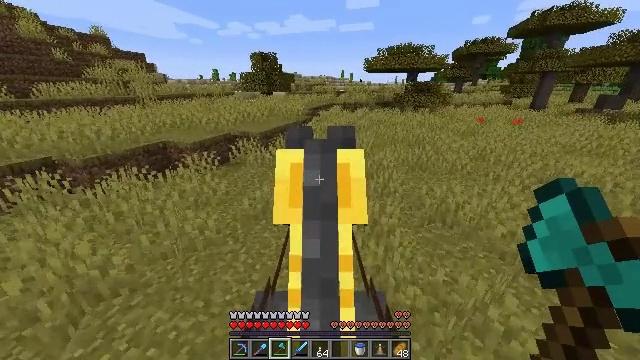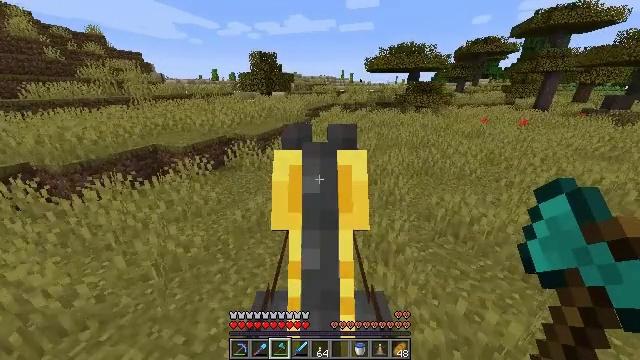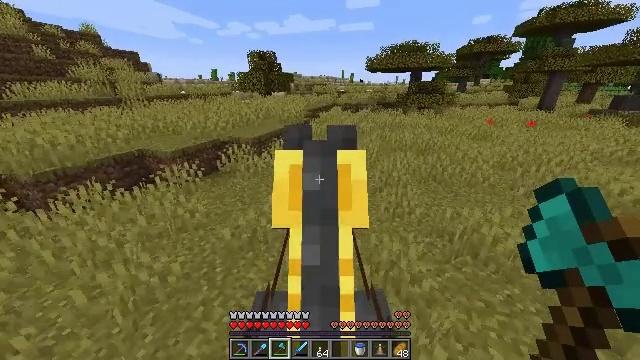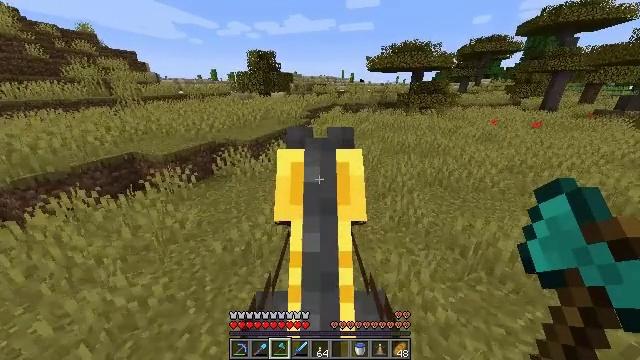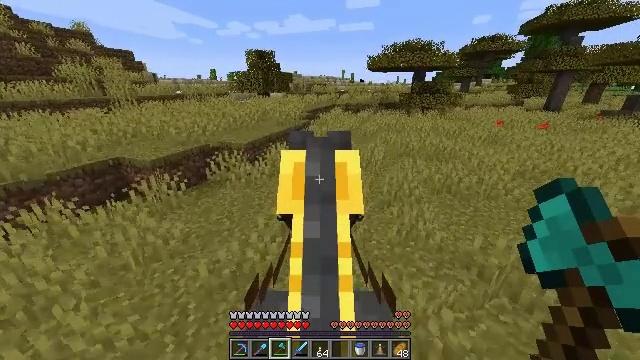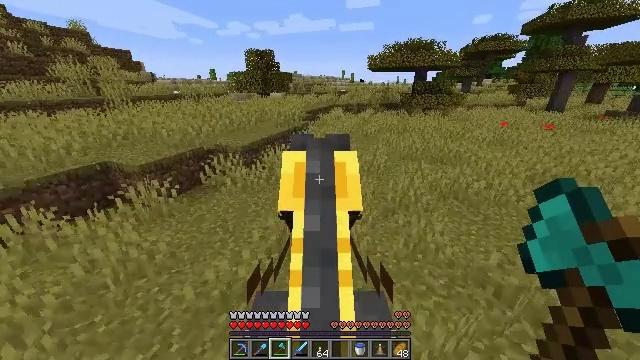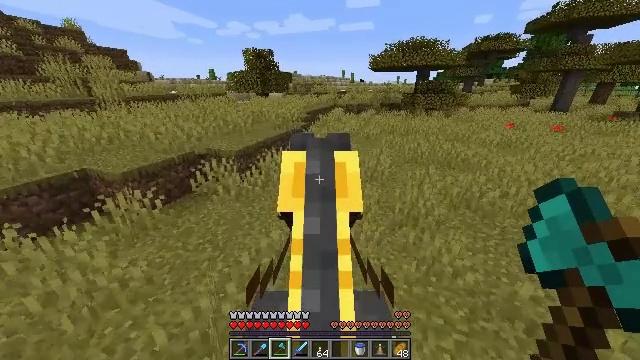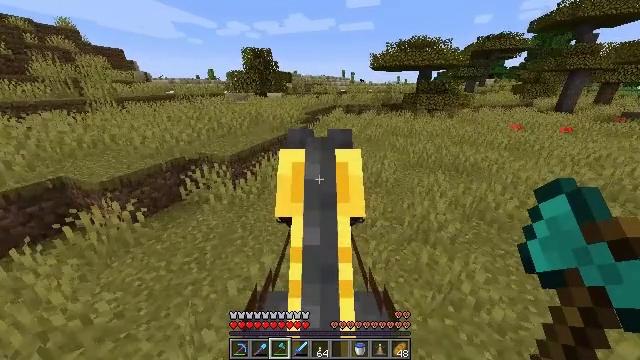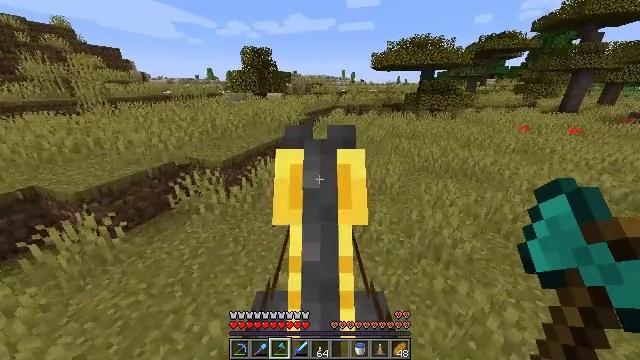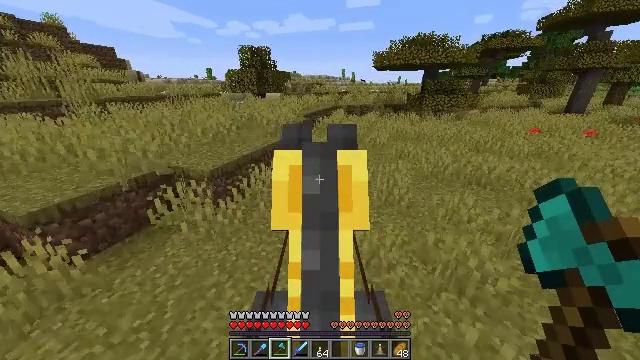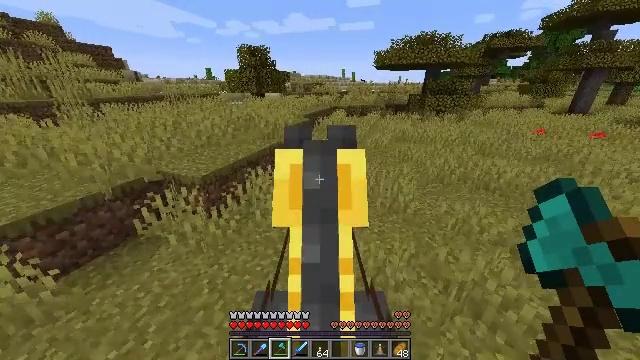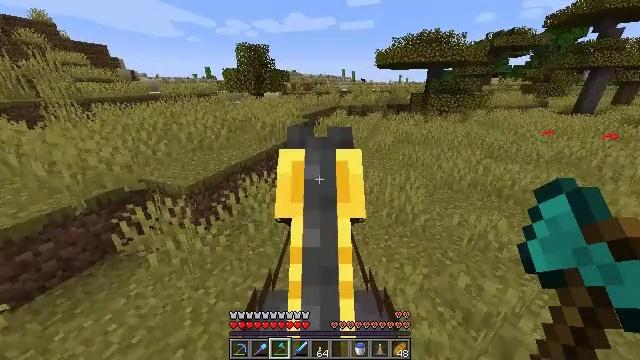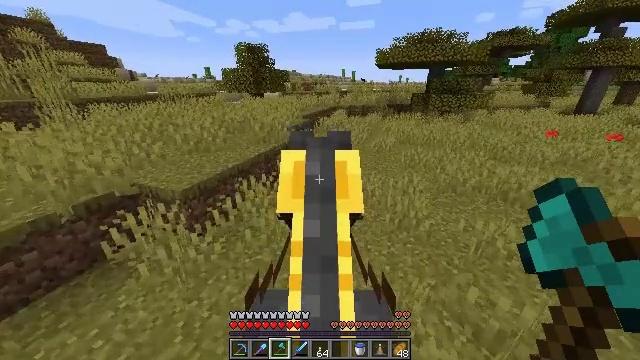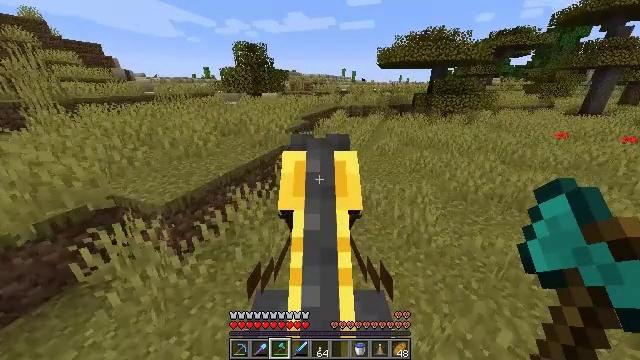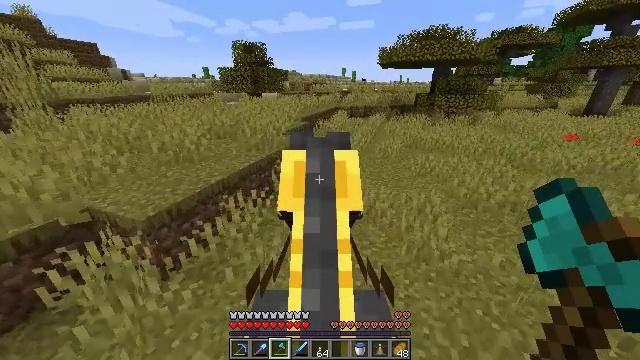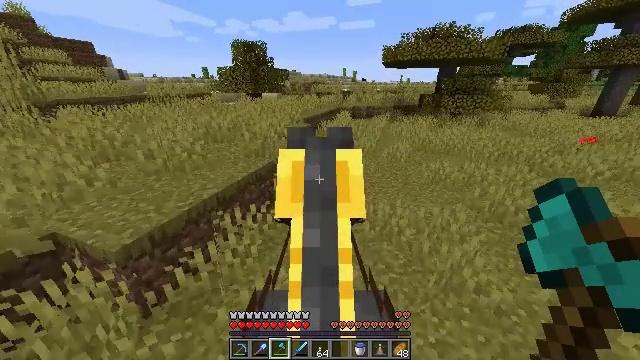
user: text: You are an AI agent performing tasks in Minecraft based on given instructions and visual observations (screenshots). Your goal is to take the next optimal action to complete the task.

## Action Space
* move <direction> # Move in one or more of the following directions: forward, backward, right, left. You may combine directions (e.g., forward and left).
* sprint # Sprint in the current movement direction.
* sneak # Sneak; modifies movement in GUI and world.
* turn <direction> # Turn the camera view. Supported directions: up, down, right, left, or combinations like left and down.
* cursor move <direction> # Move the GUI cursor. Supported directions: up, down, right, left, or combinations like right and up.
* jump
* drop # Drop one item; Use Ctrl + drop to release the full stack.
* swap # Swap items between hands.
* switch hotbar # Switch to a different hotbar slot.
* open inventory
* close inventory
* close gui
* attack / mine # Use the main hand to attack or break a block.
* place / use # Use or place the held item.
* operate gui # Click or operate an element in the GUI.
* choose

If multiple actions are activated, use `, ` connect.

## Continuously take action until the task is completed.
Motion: motion action
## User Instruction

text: Mine the sandstone block.
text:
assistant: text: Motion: move forward, sprint
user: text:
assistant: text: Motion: move forward, sprint
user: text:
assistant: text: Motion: move forward, sprint
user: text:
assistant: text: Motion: move forward, sprint
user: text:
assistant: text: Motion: move forward, sprint
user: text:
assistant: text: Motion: move forward, sprint
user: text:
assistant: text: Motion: move forward, sprint
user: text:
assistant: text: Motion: move forward, sprint
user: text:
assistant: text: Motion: move forward, sprint
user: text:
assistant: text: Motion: move forward, sprint
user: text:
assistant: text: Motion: move forward, sprint
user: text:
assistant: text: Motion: move forward, sprint
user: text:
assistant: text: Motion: move forward and move left, sprint
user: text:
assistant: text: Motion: move forward and move left, sprint
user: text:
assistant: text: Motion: move forward and move left, sprint
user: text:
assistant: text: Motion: move forward and move left, sprint
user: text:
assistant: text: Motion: move forward and move left, sprint
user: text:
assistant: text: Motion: move forward and move left
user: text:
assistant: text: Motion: move forward and move left
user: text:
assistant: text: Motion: move forward
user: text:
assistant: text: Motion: move forward
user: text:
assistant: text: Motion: move forward
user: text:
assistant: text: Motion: move forward
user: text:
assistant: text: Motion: move forward
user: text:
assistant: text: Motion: move forward
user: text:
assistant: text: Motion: move forward
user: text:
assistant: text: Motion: move forward
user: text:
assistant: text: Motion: move forward
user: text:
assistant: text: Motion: move forward
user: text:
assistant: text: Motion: move forward